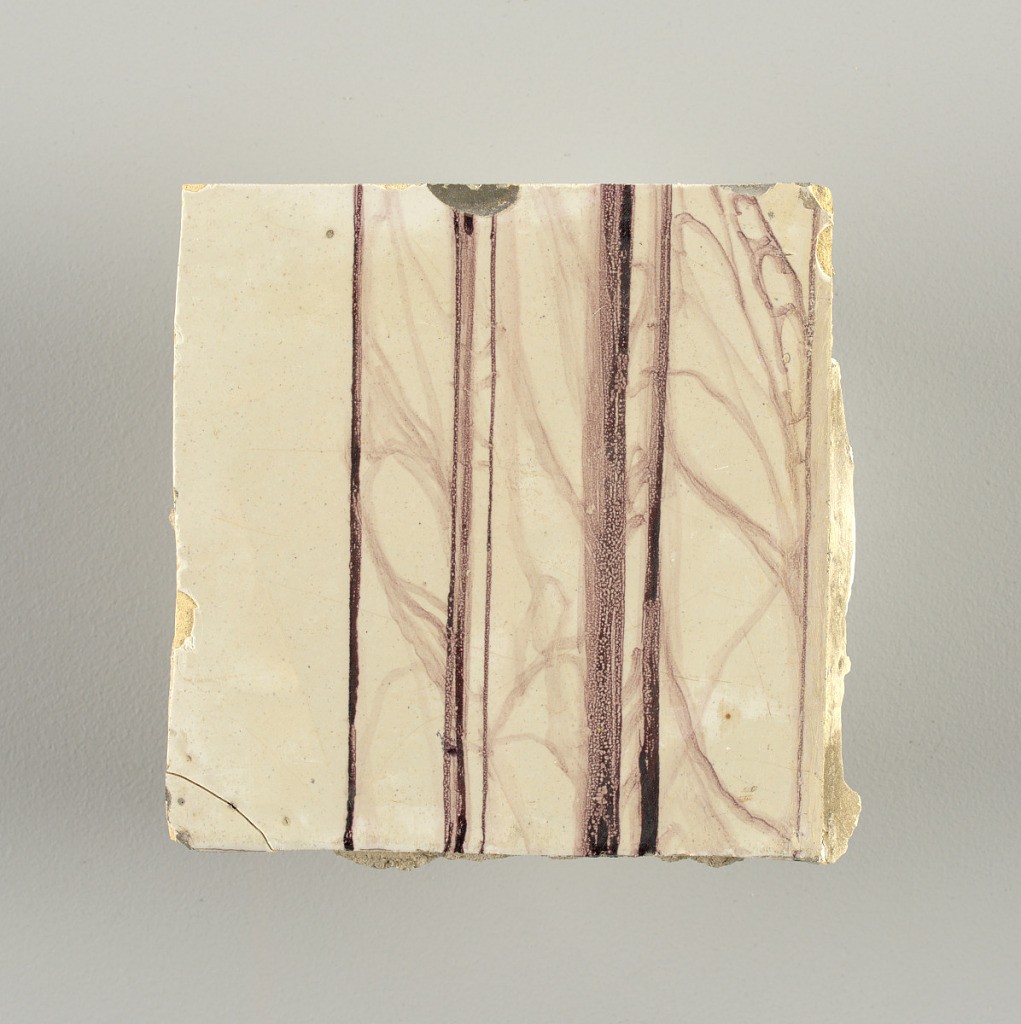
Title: Wall facing
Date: ca. 1725
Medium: tin-glazed earthenware, underglaze
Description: Running design for a frieze or a dado, composed of scrolls of foliage and strapwork, and four repeating motifs--a seated woman in a small upright oval medallion, a putto seated on a rocailled base, and strapwork in axial pattern.  The various panels, A to F, show various repeats of the same design, all being five tiles high and a varying number of tiles wide.